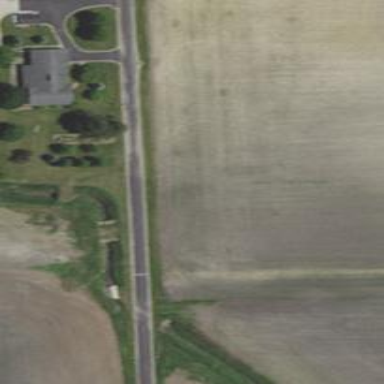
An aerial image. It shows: Unclassified road.